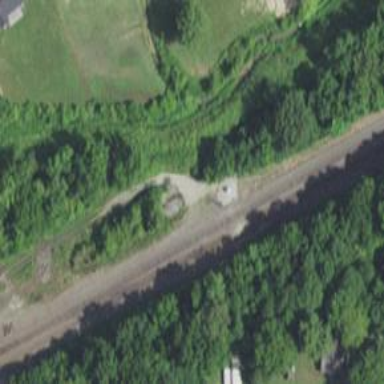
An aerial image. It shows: Railroad crossover.